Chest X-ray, AP view. Patient: 45 years old, sex F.
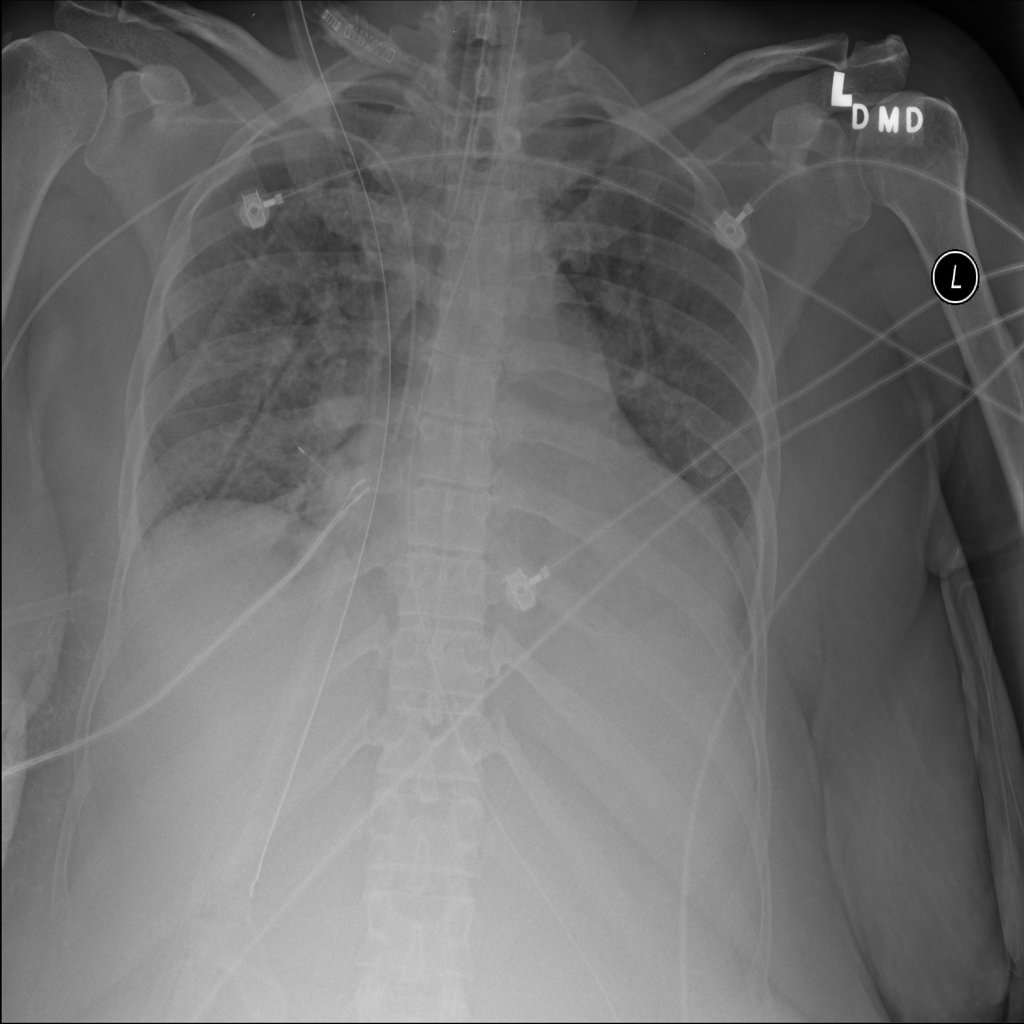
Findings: Infiltration